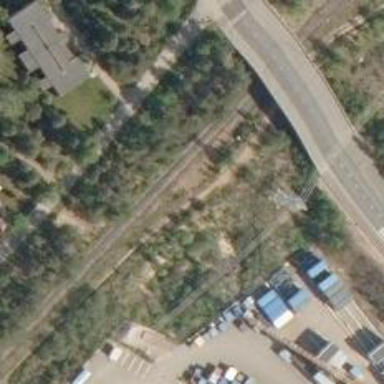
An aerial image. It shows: Abandoned railway.